Question: I have the following piece of code that I wrote. I am trying to center both the texts one after another in the panel like this:
'''
Your name is:
1
'''
Can anyone tell me how to go about doing this?
Thank you.
Code:
'''
VerticalLayout layout1 = new VerticalLayout();
layout.setSizeFull();
layout1.setSizeFull();
Label label = new Label("Your name is: ");
label.setStyleName(Runo.LABEL_H1);
Label label1 = new Label(name);
label1.setStyleName(Runo.LABEL_H1);
layout1.addComponent(label);
layout1.addComponent(label1);
layout1.setComponentAlignment(label, Alignment.MIDDLE_CENTER);
layout1.setComponentAlignment(label1, Alignment.MIDDLE_CENTER);
layout.setComponentAlignment(panel, Alignment.MIDDLE_CENTER);
setContent(layout);
panel.setContent(layout1);
'''
Output:

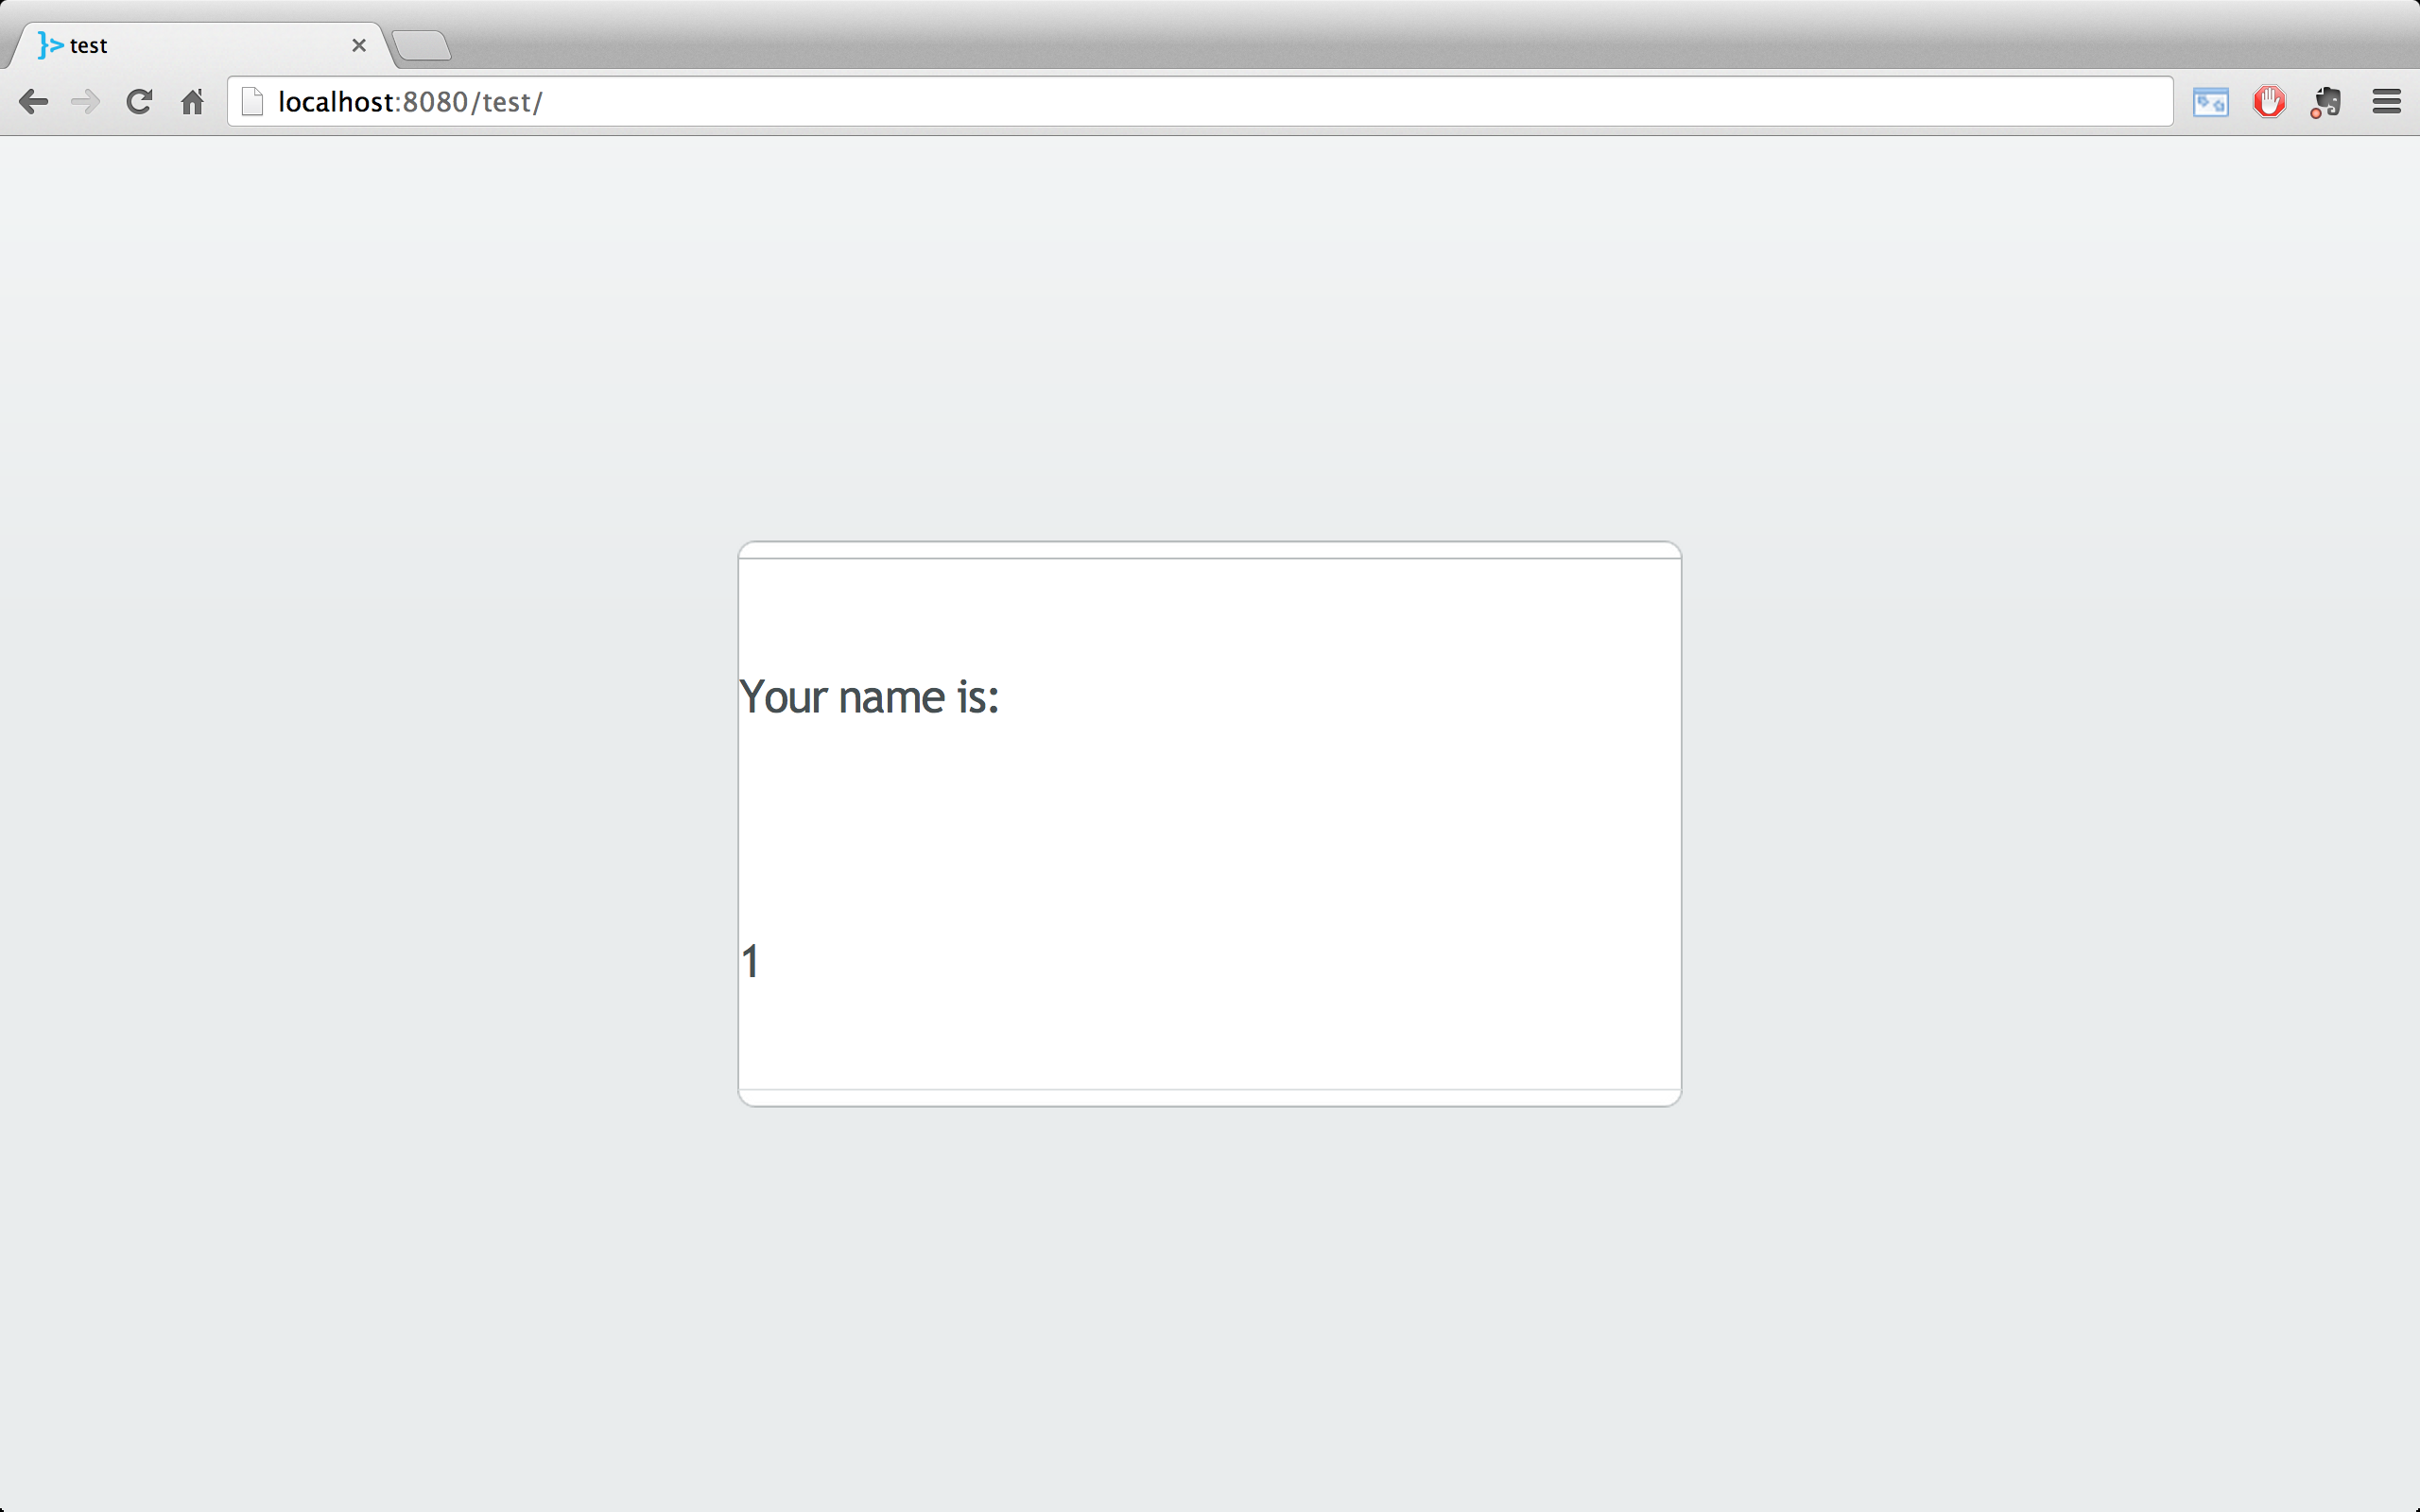
Answer: Labels in Vaadin have a default width of 100%, meaning the 'Label' component fills the entire horizontal space, leaving no room for alignment. The reason for this default is that in most cases you'll want the text to wrap once it reaches the edge of the parent component.
To center the labels in your code, just set their widths to undefined by doing 'label.setWidth(null);'
The reson for the extra vertical space is in the 'VerticalLayout'. Since you've set an expicit height for it but haven't specified any expand ratios for the slots, it's making both of the slots equally high; half the height of the layout each. To get around that, you can do one of two things: get rid of the height in 'layout1' by replacing the call to 'layout1.setSizeFull();' with 'layout1.setWidth("100%");'--or set an expand ratio for the second slot by doing 'layout1.setExpandRatio(label1, 1);'. Setting the expand ratio will cause the layout to use all the extra space in the second slot, leaving the two labels closer together.
With 'setExpandRatio' you'll of course also have to change the alignment of 'label1' from 'MIDDLE_CENTER' to 'TOP_CENTER', so that the empty space is placed below the label and not evenly around it.